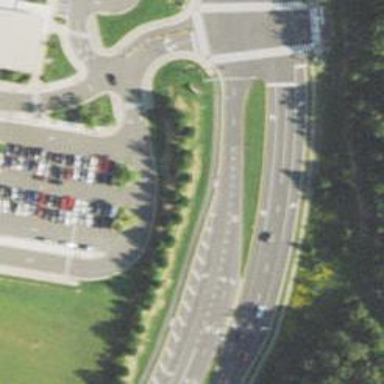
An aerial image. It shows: Secondary road with asphalt surface and separate sidewalk.